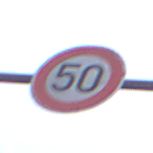
Verkehrszeichen: Geschwindigkeit50
Umgebung: Outdoor, Suburban
Tageszeit: MorningAfternoon
Wetter: Overcast
Licht: Natural
Jahreszeit: NotSpecified
Kontrast: LowContrast